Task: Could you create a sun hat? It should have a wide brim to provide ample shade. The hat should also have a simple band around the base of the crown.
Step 77:
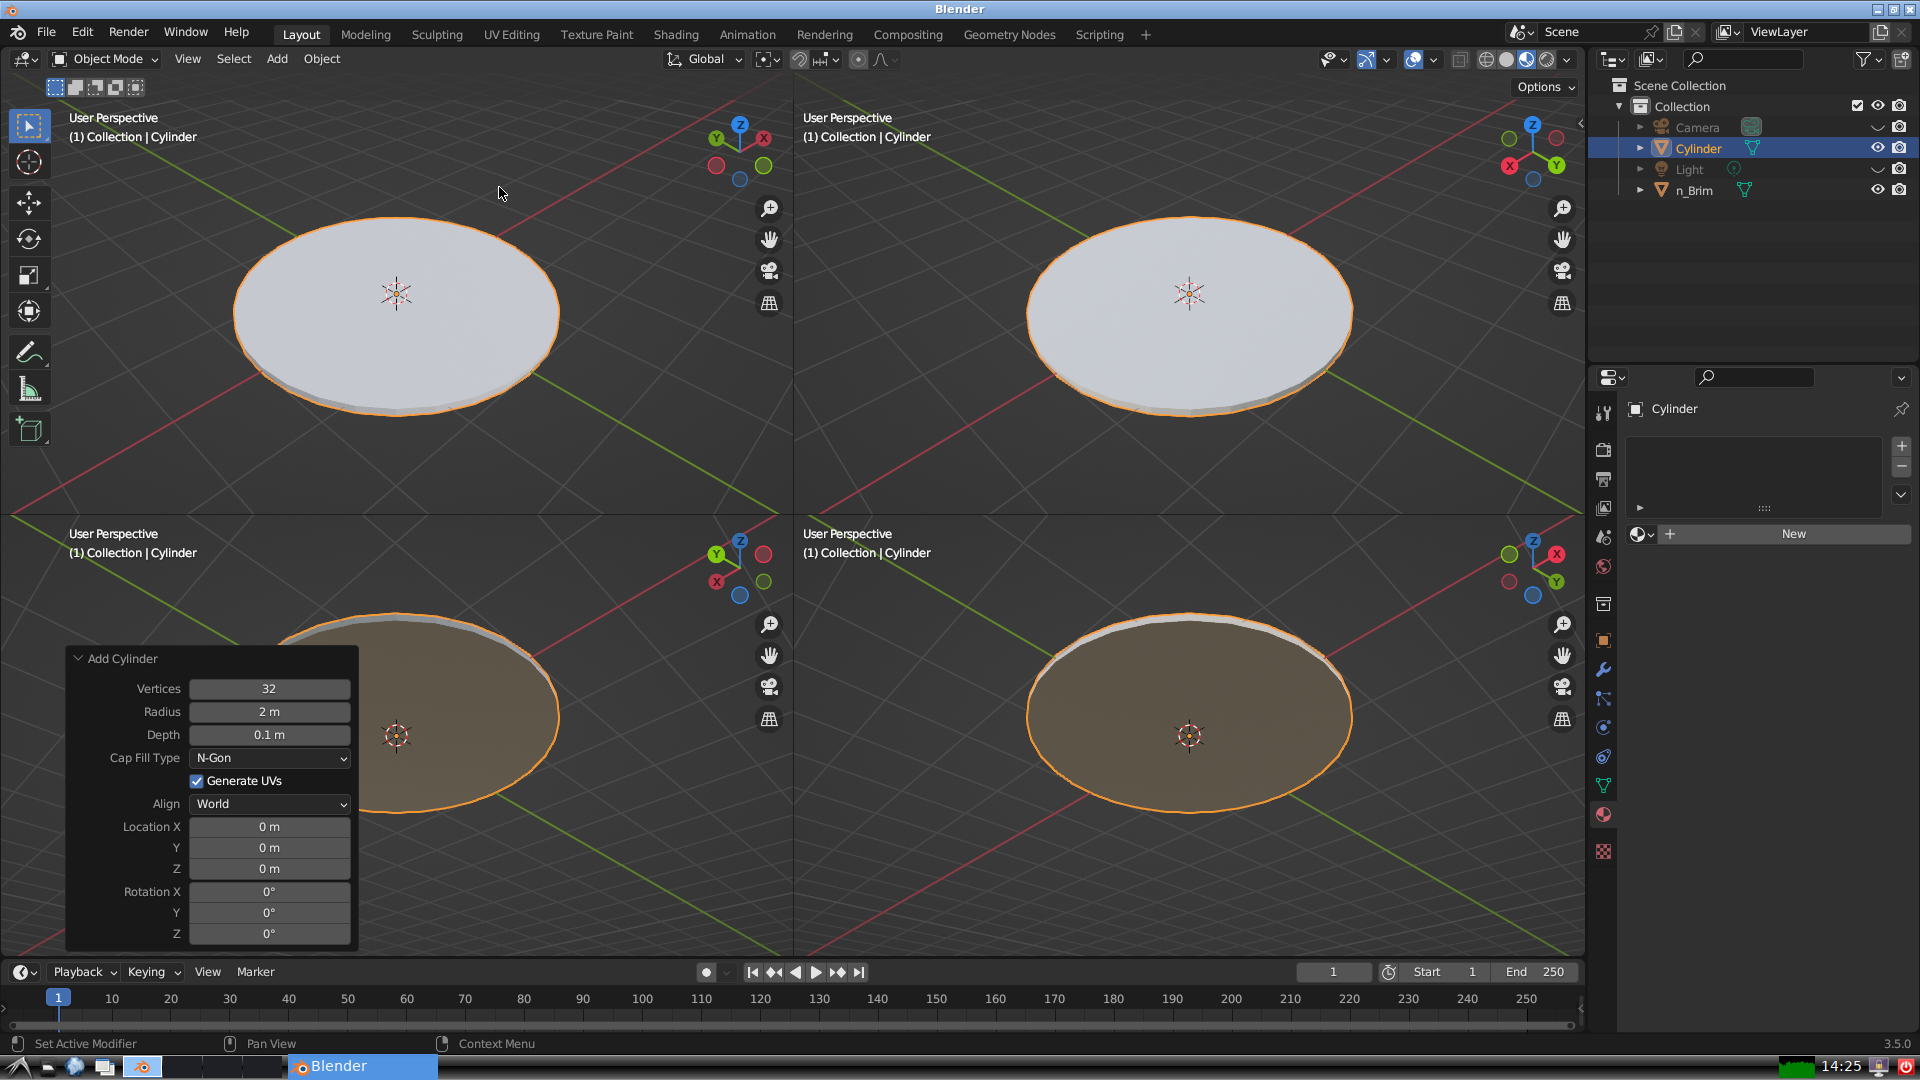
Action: {"mouse_move": [270, 708]}